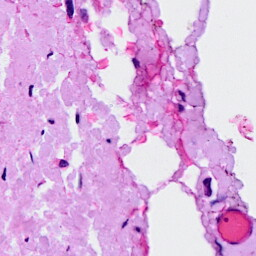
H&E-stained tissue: Breast